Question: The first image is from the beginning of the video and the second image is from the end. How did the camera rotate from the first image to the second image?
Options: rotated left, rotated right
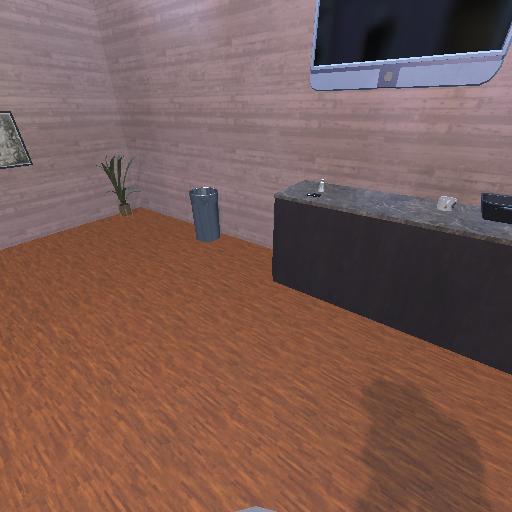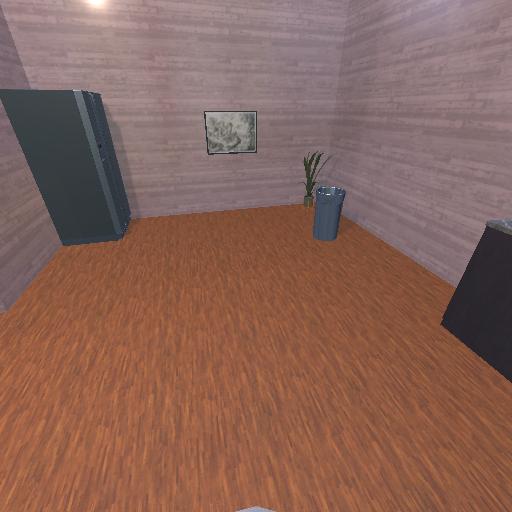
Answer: rotated left